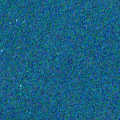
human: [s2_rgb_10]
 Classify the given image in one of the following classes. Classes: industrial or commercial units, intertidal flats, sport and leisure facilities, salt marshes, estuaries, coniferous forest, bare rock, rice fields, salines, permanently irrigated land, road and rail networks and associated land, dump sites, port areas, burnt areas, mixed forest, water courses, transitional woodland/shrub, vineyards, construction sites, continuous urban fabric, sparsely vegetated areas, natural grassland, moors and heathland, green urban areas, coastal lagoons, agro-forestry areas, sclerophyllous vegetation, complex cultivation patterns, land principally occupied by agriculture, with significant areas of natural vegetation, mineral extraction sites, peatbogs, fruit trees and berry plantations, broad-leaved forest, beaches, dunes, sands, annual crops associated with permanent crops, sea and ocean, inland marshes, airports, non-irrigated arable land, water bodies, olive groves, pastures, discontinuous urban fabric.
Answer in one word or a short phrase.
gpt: sea and ocean